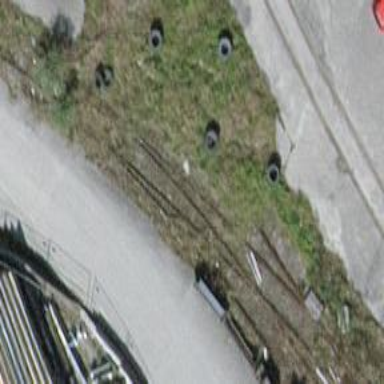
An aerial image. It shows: Abandoned railway spur with one track.